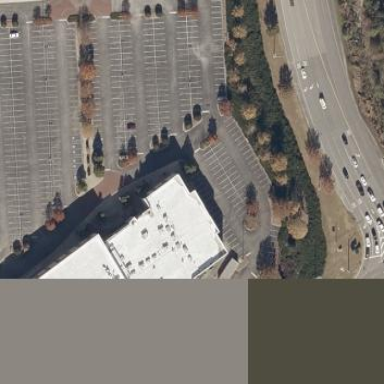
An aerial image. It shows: Parking area.